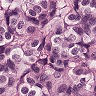
Metastatic tissue present: yes